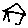
Label: house